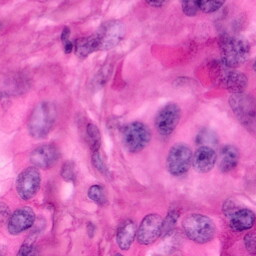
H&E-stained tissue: Pancreatic